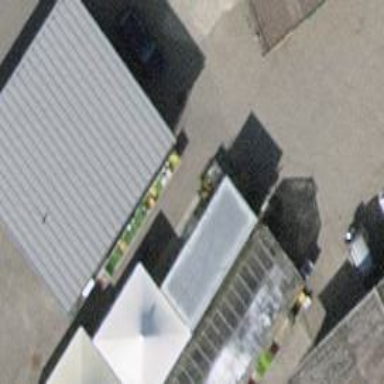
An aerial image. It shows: Farm shop.